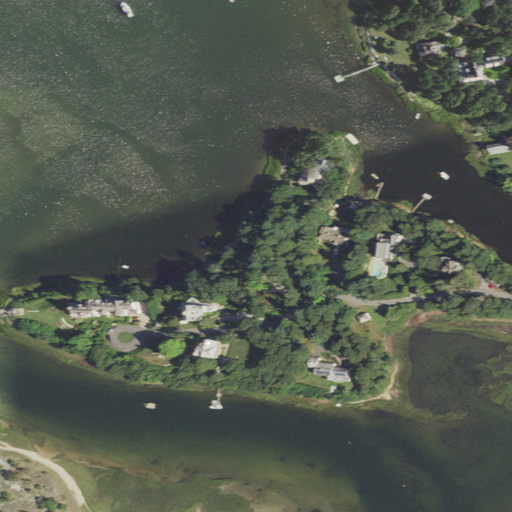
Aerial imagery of island in Massachusetts named Amrita Island containing open water, herbaceous wetlands, low intensity development, open development, barren land, medium intensity development, evergreen forest, and mixed forest